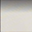
Piece: xx